Interaction volume radius: 5 \u00c5
Interaction volume height: 25 \u00c5
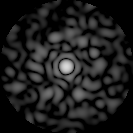
Disorder parameter: 0.8453